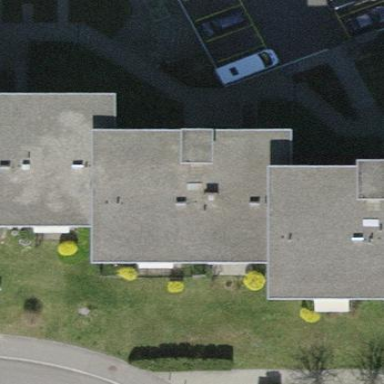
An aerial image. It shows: Modern apartment building with flat roof design.